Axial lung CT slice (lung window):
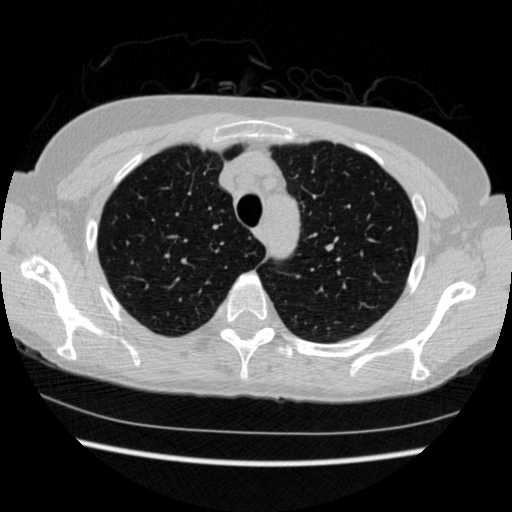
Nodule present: no